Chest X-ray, AP view. Patient: 61 years old, sex M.
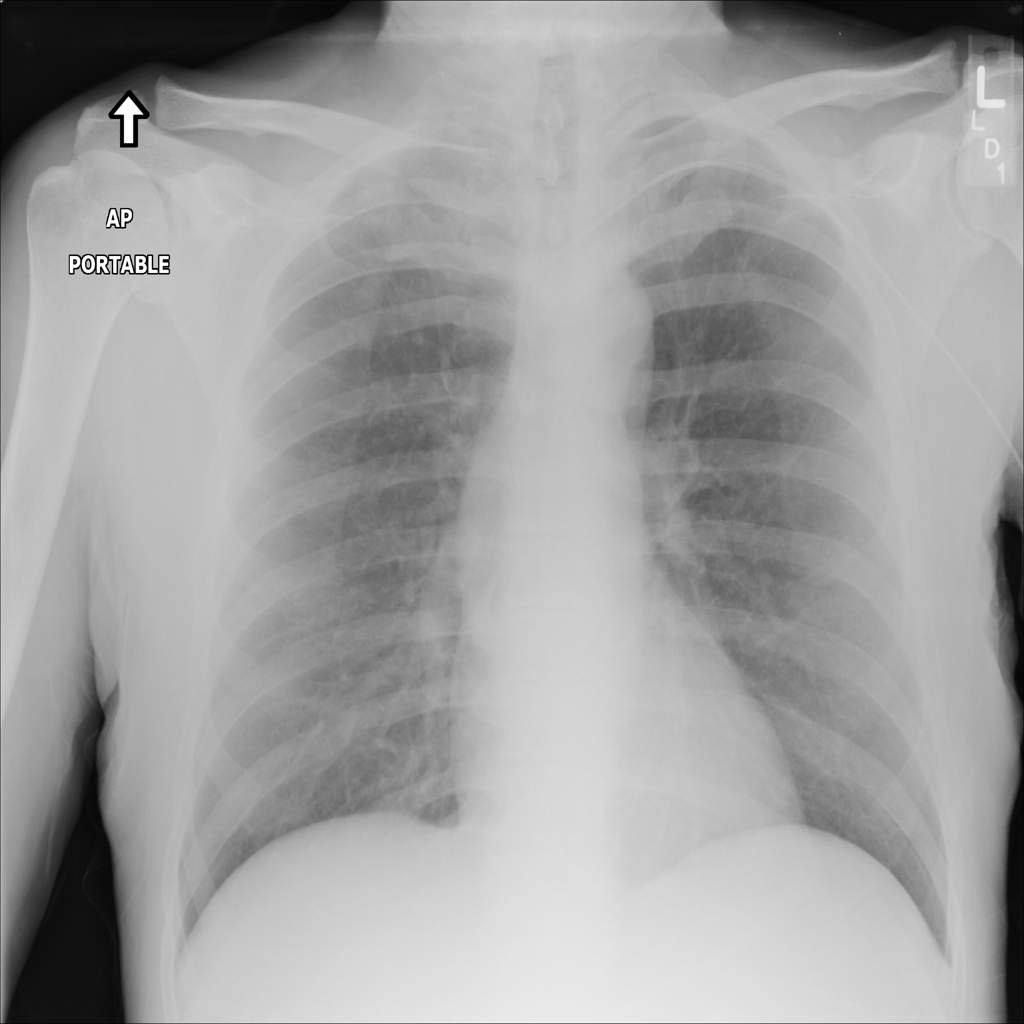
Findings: No Finding